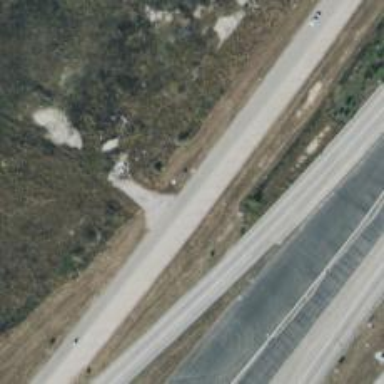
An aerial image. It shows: Secondary road with frontage road alongside.